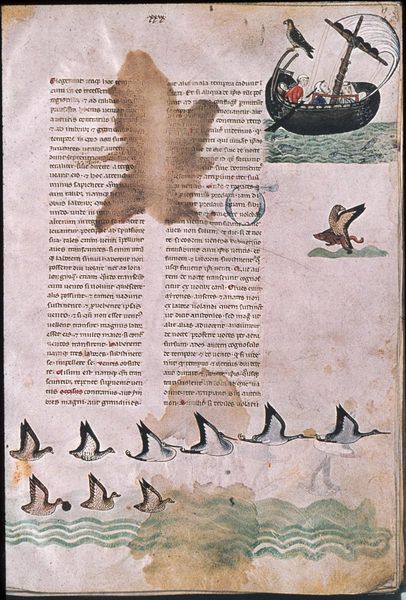
Titel: Falkenbuch Friedrichs des II.; De arte venandi cum avibus
Institution: Rom, Biblioteca Vaticana
Schlagwörter: adler, blau, falke, flügel, meer, vogel, wasser, aquarell, menschen, see, tiere, vögel, wind, boot, fliegen, ruder, schiff, schrift, segel, segelboot, welle, wellen, ente, gans, mast, segelschiff, farbe, spalten, enten, wogen, japanisch, buch, gemalt, münchen, flug, seite, illustration, text, buchstabe, asiatisch, koloriert, gänse, kranich, fleck, buchseite, flecken, pergament, mittelalter, fleckig, ungeheuer, handschrift, latein, storch, buchmalerei, vogelzug, störche, seitennummer, wildgänse, 1200, bestiarium, 1150, weille, g#nse, stäreche